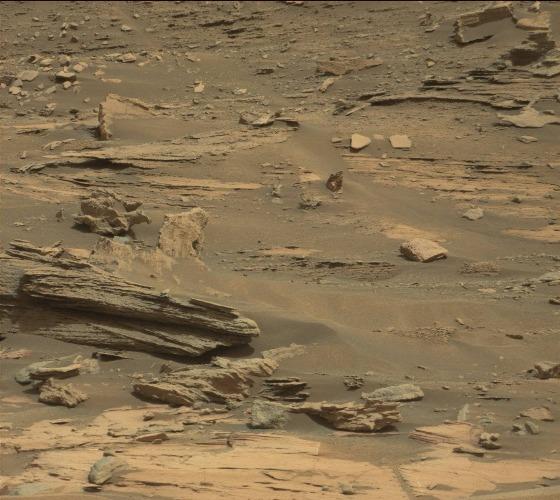
Terrain classes present: Bedrock, Gravel / Sand / Soil, Rock, Shadow